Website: home-depot
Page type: customer-info-address
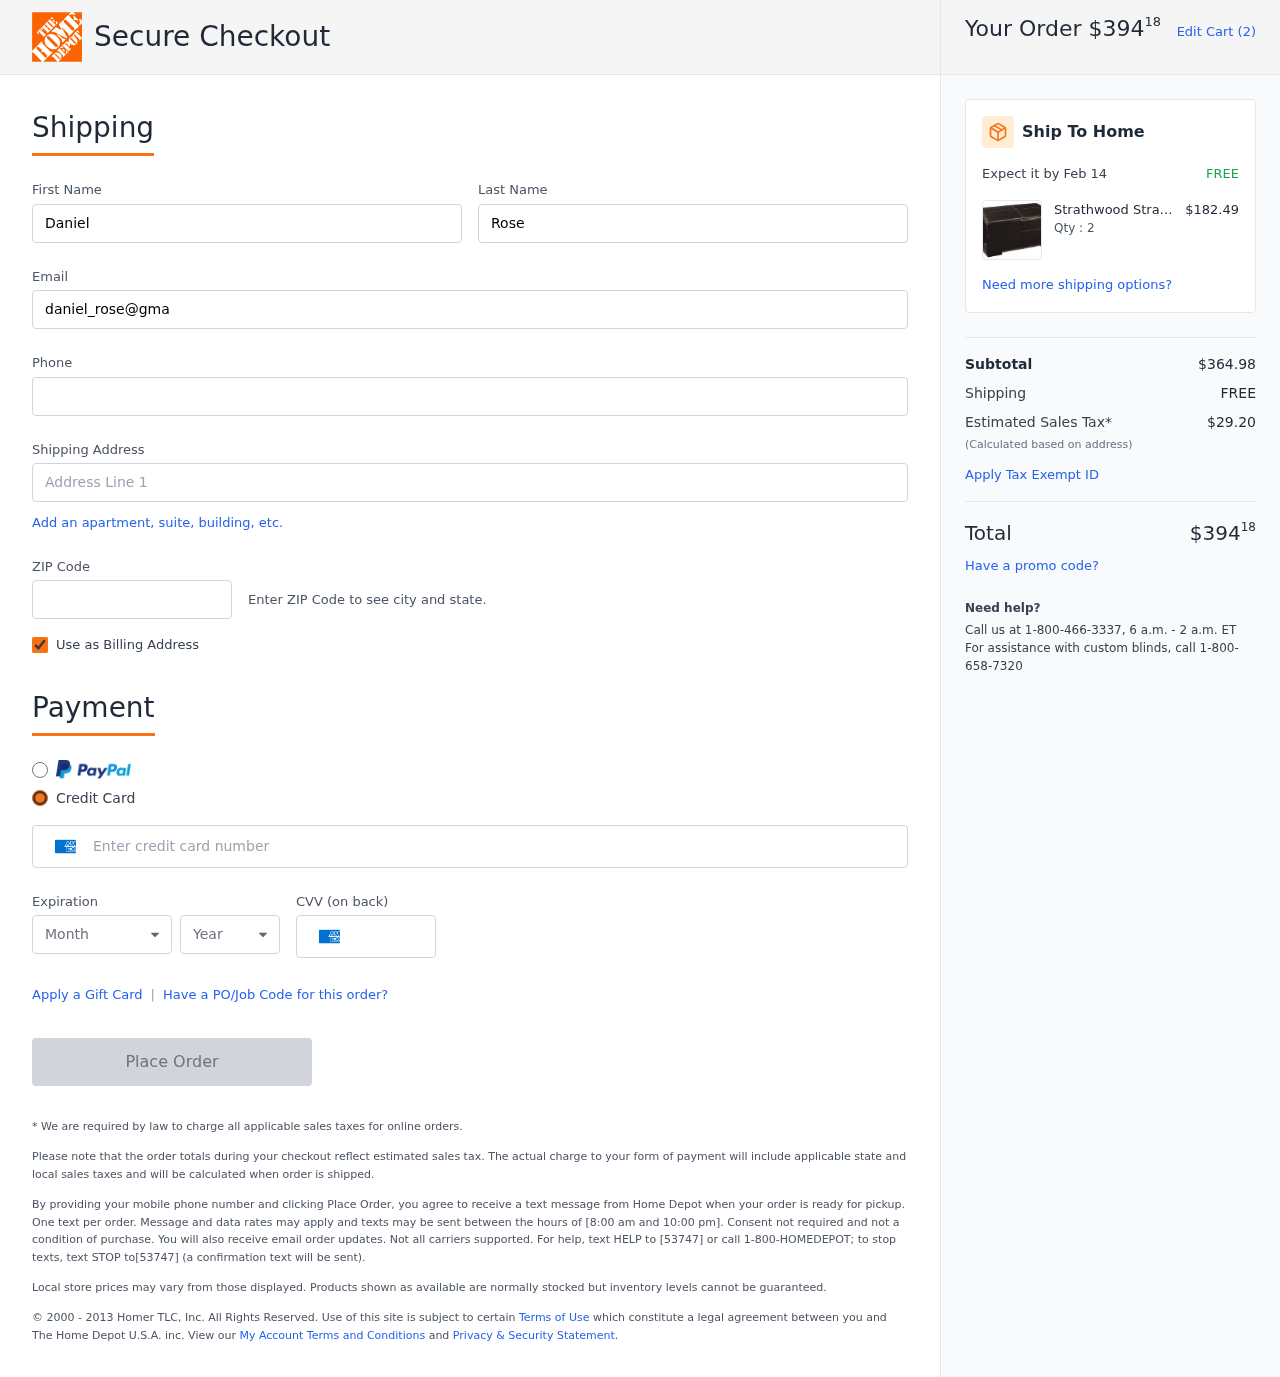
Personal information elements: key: PII_CARD_CVV
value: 3780
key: PII_CARD_EXPIRY_MONTH
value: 02
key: PII_CARD_EXPIRY_YEAR
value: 30
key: PII_CARD_NUMBER
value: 3410 1495 1310 563
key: PII_EMAIL
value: daniel_rose@gmail.com
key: PII_FIRSTNAME
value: Daniel
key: PII_LASTNAME
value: Rose
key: PII_PHONE
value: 7208797135
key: PII_POSTCODE
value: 82374
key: PII_STREET
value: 49010 Gonzalez Highway
Product elements: key: PRODUCT1_BRAND
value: Strathwood
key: PRODUCT1_NAME
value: Strathwood Aspen Leather Ottoman, Brown
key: PRODUCT1_NAME
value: Strathwood Aspen Lea...
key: PRODUCT1_PRICE
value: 182.49
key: PRODUCT1_QUANTITY
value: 2
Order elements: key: ORDER_TOTAL
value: $39418
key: ORDER_NUM_ITEMS
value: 2
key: ORDER_DELIVERY_DATE
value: Feb 14
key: ORDER_SUBTOTAL
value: $364.98
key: ORDER_SHIPPING_COST
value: FREE
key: ORDER_TAX
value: $29.20